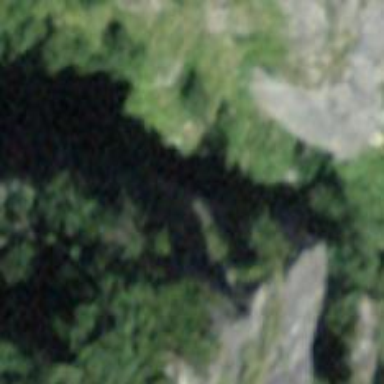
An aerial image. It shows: Cliff in nature.